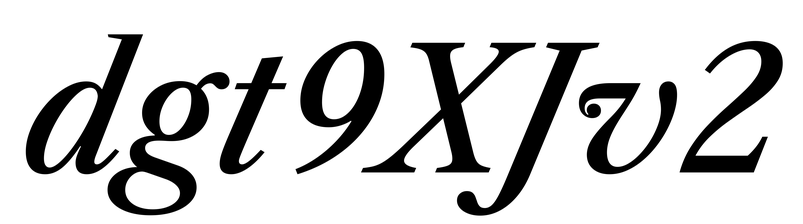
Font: LibreCaslonText-Italic_Medium_Italic